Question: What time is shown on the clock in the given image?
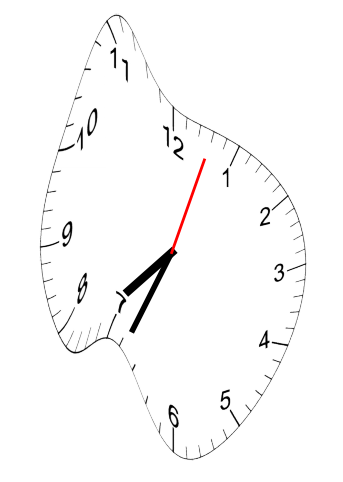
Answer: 07:34:03